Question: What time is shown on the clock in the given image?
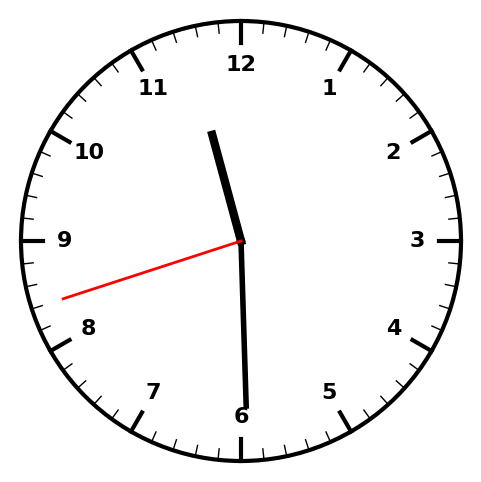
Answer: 11:29:42